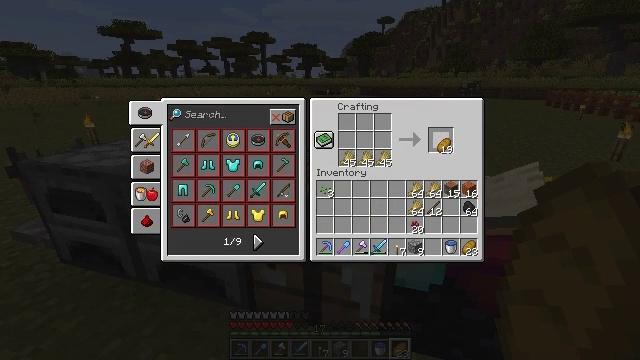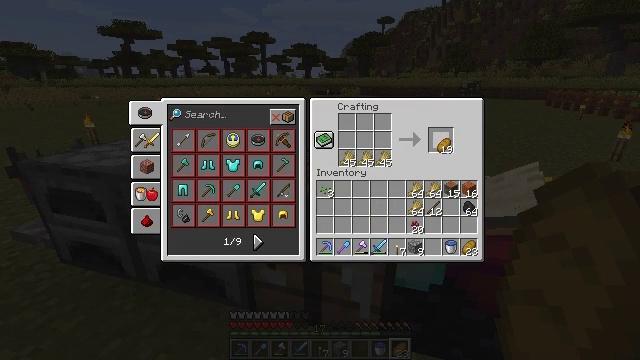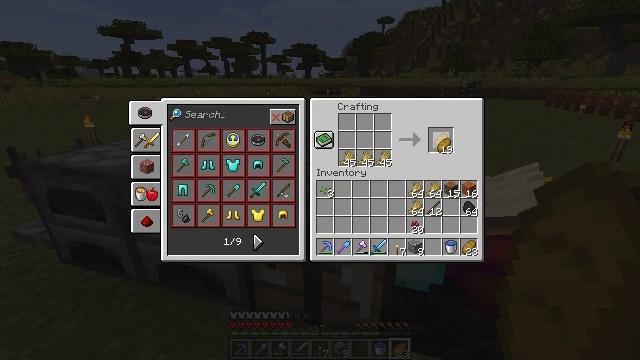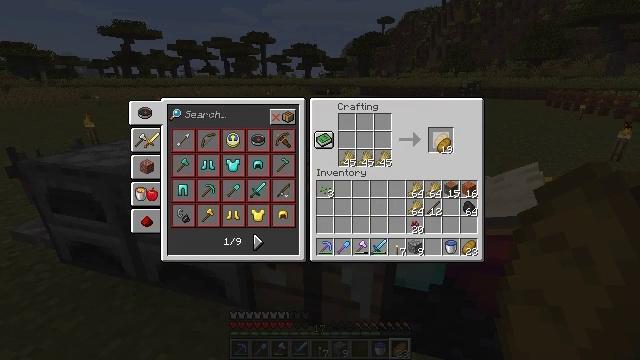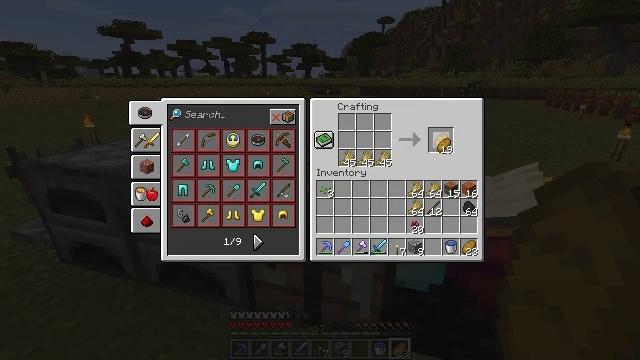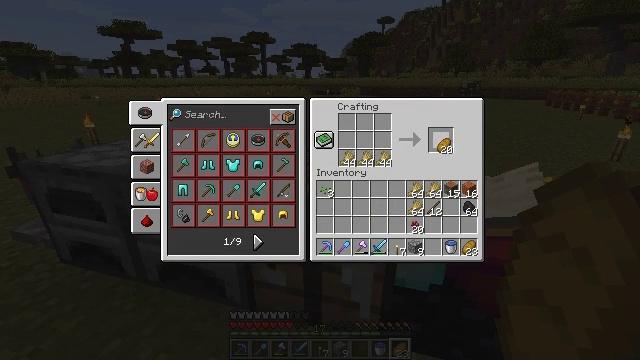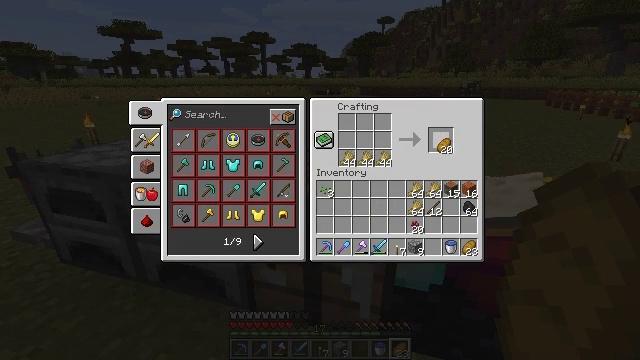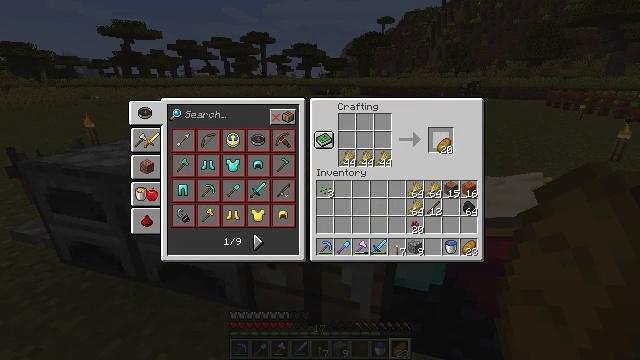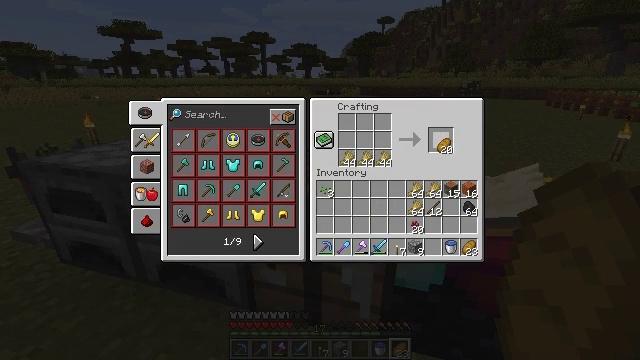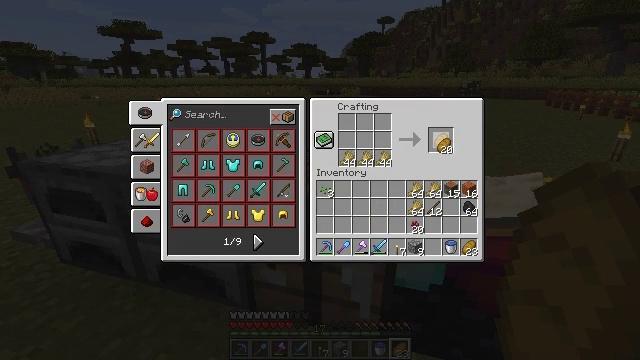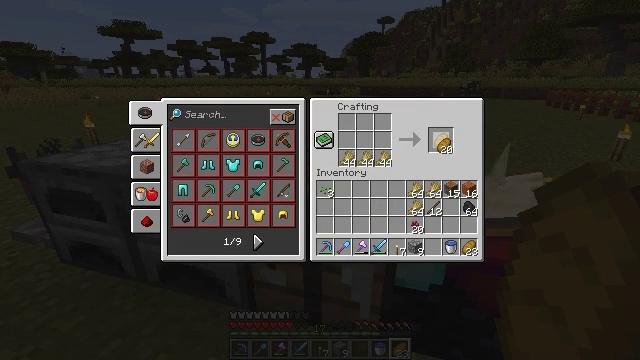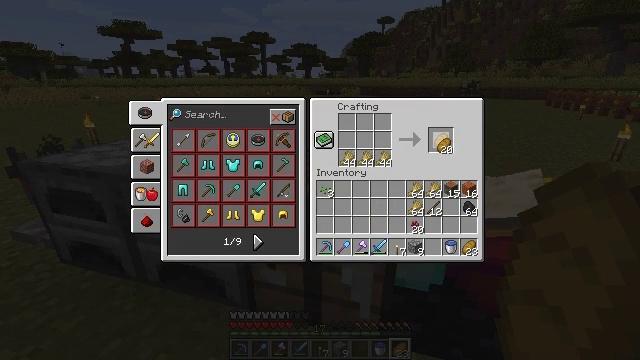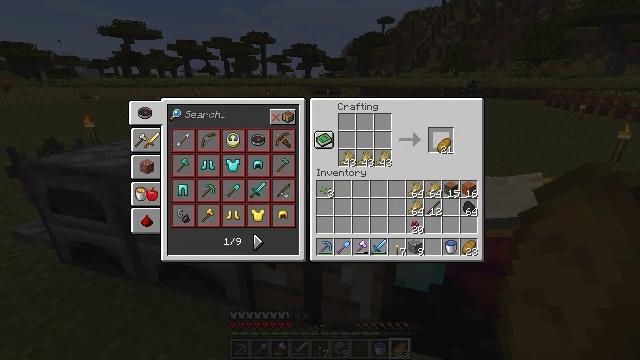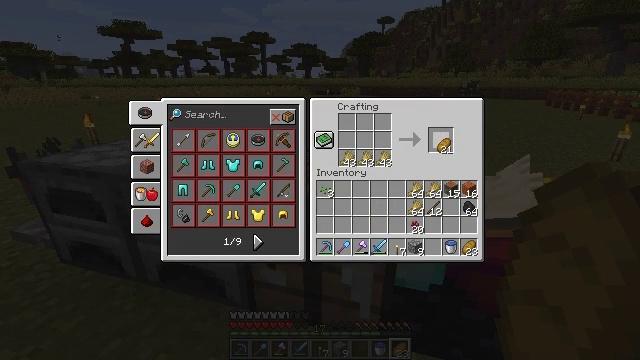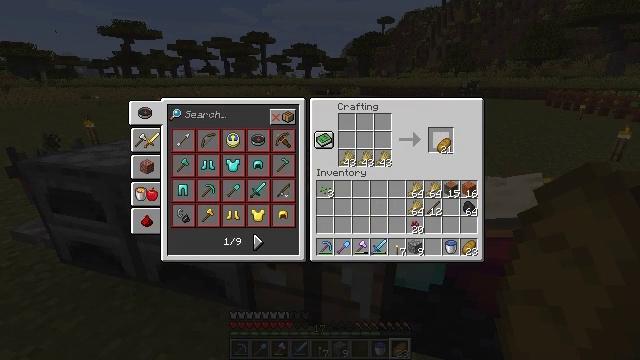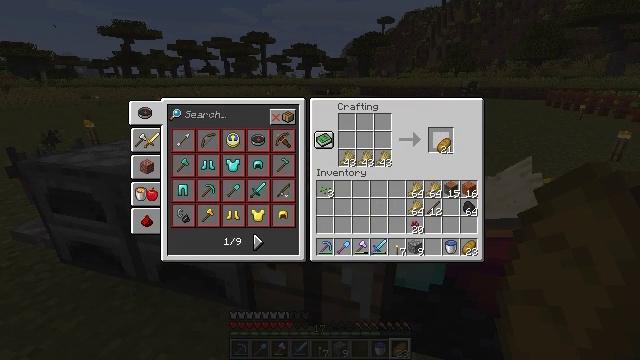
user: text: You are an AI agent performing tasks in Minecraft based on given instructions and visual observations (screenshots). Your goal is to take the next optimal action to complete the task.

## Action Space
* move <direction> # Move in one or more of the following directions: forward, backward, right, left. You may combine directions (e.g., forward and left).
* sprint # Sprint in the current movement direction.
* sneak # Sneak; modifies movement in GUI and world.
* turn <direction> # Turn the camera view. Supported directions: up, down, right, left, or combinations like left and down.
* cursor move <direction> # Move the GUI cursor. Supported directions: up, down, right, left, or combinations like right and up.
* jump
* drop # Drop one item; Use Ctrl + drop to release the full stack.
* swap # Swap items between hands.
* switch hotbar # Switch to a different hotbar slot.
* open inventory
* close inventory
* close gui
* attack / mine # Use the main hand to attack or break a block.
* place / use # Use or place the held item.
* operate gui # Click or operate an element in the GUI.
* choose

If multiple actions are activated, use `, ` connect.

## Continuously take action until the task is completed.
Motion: motion action
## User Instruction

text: Bake some bread with wheat.
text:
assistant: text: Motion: operate gui
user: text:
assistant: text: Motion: operate gui
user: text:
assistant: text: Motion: operate gui
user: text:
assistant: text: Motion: operate gui
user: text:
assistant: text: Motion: no_op
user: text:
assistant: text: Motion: operate gui
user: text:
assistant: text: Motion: operate gui
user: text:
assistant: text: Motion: operate gui
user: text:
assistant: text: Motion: operate gui
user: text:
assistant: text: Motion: operate gui
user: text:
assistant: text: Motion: operate gui
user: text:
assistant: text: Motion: no_op
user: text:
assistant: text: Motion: operate gui
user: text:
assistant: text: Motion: operate gui
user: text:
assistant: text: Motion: no_op
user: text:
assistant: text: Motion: operate gui
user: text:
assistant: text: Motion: operate gui
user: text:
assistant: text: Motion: operate gui
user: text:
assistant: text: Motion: operate gui
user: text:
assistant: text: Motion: operate gui
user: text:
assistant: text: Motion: operate gui
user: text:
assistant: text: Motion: operate gui
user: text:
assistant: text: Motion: no_op
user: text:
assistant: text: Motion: operate gui
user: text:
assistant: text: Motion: operate gui
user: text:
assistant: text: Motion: no_op
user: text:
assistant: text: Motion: operate gui
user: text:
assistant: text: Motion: operate gui
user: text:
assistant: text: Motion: operate gui
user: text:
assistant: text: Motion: no_op